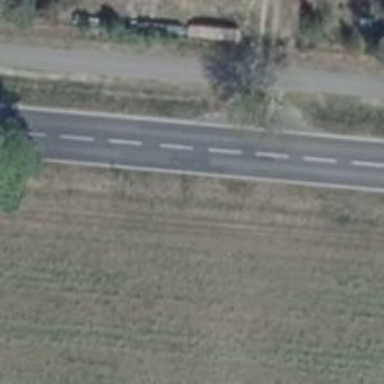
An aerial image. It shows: Secondary road with asphalt surface.